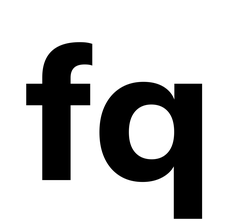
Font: InstrumentSans_Bold